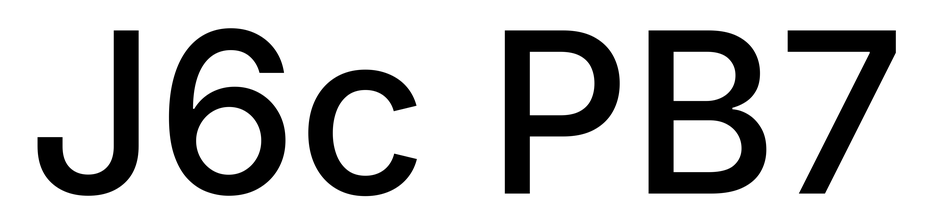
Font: Inter_Medium